Question: Currently I'm running this SQL query to retrieve custom posts for a store locator. Everything is fine except I would like for it to return items even if the "telephone" field is empty. As of now it will only pull in the ones that have that field filled in.
This is how my query looks when run:

Anyone have a clue? (Also is there a more efficient way to run this?)
'''
SELECT wp_posts.post_title as name,
address.meta_value as address,
latitude.meta_value as lat,
longitude.meta_value as lng,
telephone.meta_value as phone,
( 3959 * acos(
cos( radians( '%s' ) ) *
cos( radians( CONVERT( latitude.meta_value, DECIMAL( 10, 6 ) ) ) ) *
cos( radians( CONVERT( longitude.meta_value, DECIMAL( 10, 6 ) ) ) - radians( '%s' ) ) +
sin( radians( '%s' ) ) * sin( radians( CONVERT( latitude.meta_value, DECIMAL( 10, 6 ) ) ) )
) ) AS distance
FROM wp_postmeta as address, wp_postmeta as latitude, wp_postmeta as longitude, wp_postmeta as telephone,
wp_posts
WHERE
(wp_posts.ID = address.post_id
AND address.meta_key = '_dealer_address' )
AND (wp_posts.ID = latitude.post_id
AND latitude.meta_key = '_dealer_latitude' )
AND (wp_posts.ID = longitude.post_id
AND longitude.meta_key = '_dealer_longitude' )
AND (wp_posts.ID = telephone.post_id
AND telephone.meta_key = '_dealer_telephone' )
'''
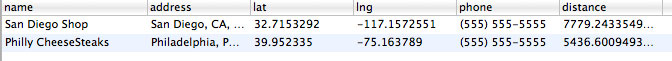
Answer: Posting the answer as per Marc B's suggestion from his comment.
'''
SELECT wp_posts.post_title as name,
address.meta_value as address,
latitude.meta_value as lat,
longitude.meta_value as lng,
telephone.meta_value as telephone,
( 3959 * acos(
cos( radians( '%s' ) ) *
cos( radians( CONVERT( latitude.meta_value, DECIMAL( 10, 6 ) ) ) ) *
cos( radians( CONVERT( longitude.meta_value, DECIMAL( 10, 6 ) ) ) - radians( '%s' ) ) +
sin( radians( '%s' ) ) * sin( radians( CONVERT( latitude.meta_value, DECIMAL( 10, 6 ) ) ) )
) ) AS distance
FROM wp_posts
LEFT JOIN wp_postmeta AS address ON(
wp_posts.ID = address.post_id
AND address.meta_key = '_dealer_address'
)
LEFT JOIN wp_postmeta AS latitude ON(
wp_posts.ID = latitude.post_id
AND latitude.meta_key = '_dealer_latitude'
)
LEFT JOIN wp_postmeta AS longitude ON(
wp_posts.ID = longitude.post_id
AND longitude.meta_key = '_dealer_longitude'
)
LEFT JOIN wp_postmeta AS telephone ON(
wp_posts.ID = telephone.post_id
AND telephone.meta_key = '_dealer_telephone'
)
WHERE wp_posts.post_type = 'dealers' HAVING distance < '%s' ORDER BY distance LIMIT 0 , 20
'''